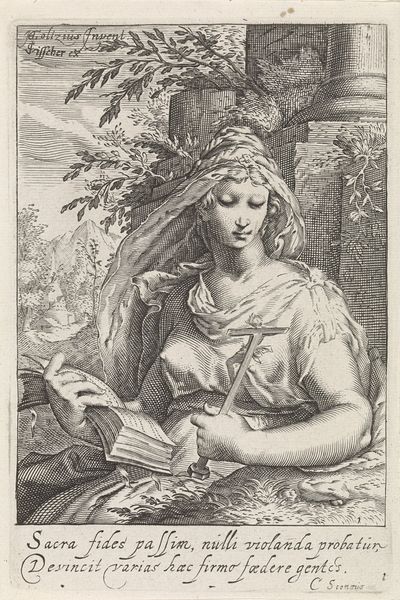
Titel: Geloof (Fides)
Künstler: Jacob Matham
Standort: Amsterdam
Institution: Rijksmuseum
Schlagwörter: femme, christ, gravure, prière, nature, sein, main, robe, allégorie, montagne, colonne, ceinture, jésus, jardin, sainte, croix, noir et blanc, saint, livre, crucifix, socle, branches, seins, jesu